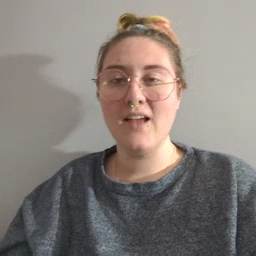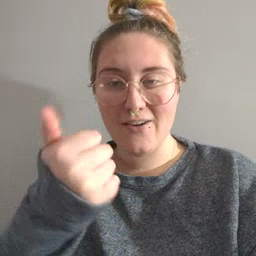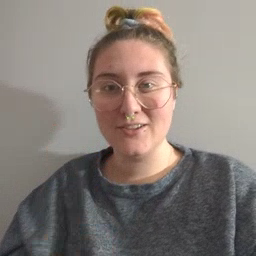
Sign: another